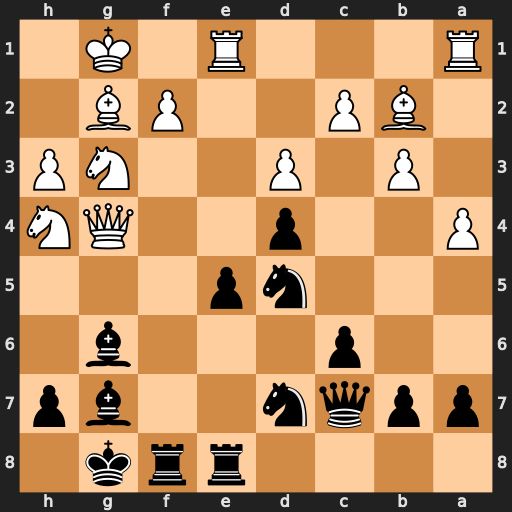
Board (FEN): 4rrk1/ppqn2bp/2p3b1/3np3/P2p2QN/1P1P2NP/1BP2PB1/R3R1K1
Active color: b
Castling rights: -
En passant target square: -
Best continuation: Rf4 Bxd5+ cxd5 Qxf4 exf4